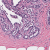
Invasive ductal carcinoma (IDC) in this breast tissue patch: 0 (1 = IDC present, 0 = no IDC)